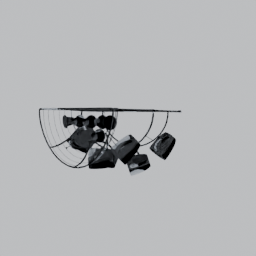
Label: tools